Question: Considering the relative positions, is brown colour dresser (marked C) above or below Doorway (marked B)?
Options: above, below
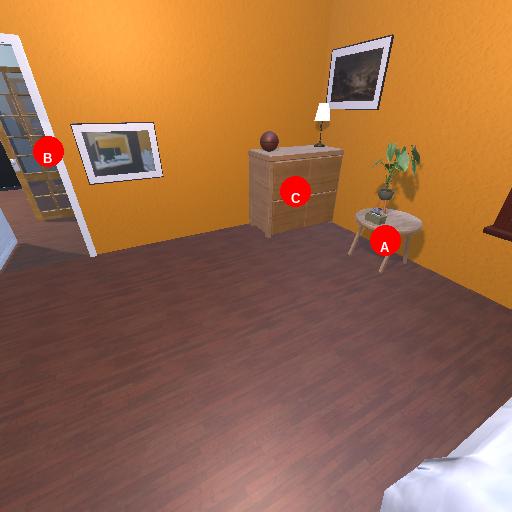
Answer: above